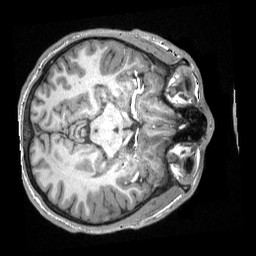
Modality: T1w
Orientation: axial
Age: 20
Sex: male